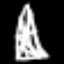
Label: The Eiffel Tower